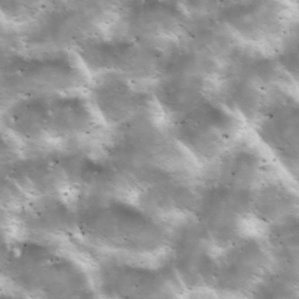
Label: non_frost